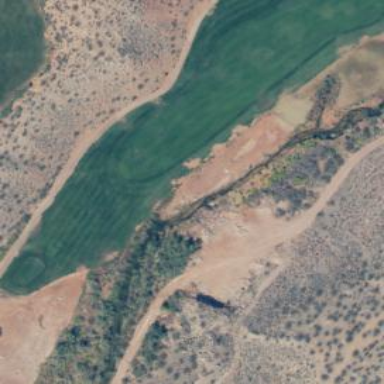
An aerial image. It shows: Area of rough grass used for golf.